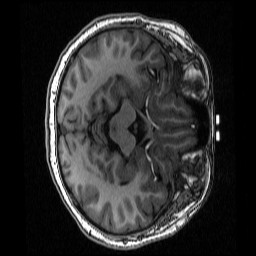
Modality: T1w
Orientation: axial
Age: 23
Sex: female
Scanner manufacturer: siemens
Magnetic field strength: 3 T
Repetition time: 2.53 s
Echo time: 0.00126 s